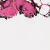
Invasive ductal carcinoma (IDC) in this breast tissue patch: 0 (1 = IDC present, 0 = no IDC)